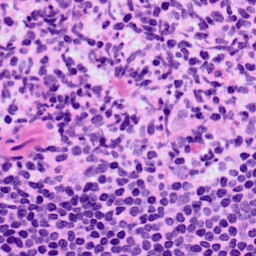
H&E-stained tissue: LymphNode